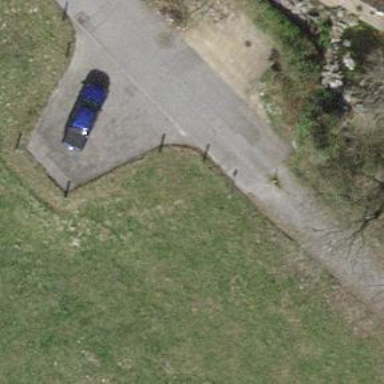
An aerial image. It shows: Bollard.